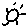
Label: sun